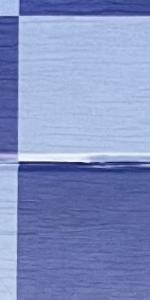
Label: Empty